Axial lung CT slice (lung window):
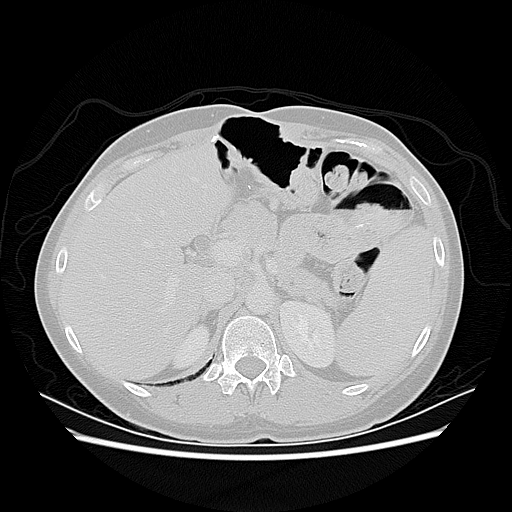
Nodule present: no